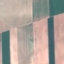
Label: AnnualCrop